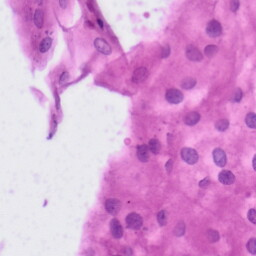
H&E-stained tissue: Tonsil